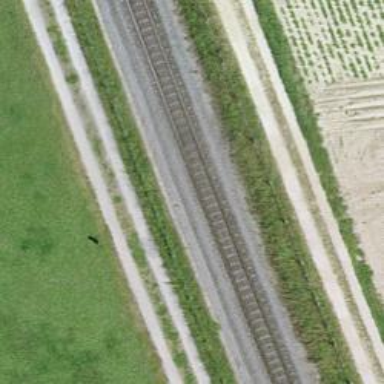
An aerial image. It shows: Railway signal.